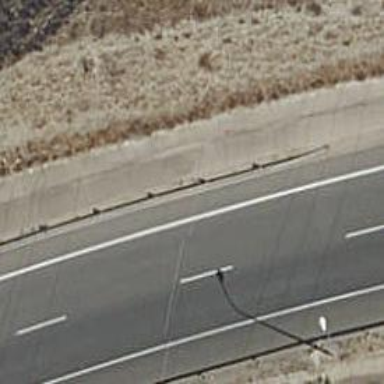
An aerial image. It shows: Guard rail.